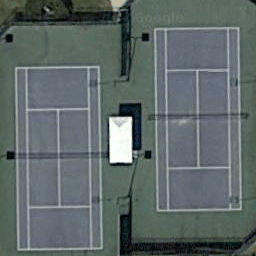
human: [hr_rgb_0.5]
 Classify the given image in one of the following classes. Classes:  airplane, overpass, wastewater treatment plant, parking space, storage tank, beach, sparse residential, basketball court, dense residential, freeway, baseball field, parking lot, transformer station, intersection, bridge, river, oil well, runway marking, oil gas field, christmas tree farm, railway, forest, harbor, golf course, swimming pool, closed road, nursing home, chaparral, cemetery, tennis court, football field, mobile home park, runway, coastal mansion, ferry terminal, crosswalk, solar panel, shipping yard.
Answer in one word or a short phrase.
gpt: tennis court